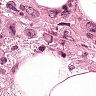
Metastatic tissue present: yes